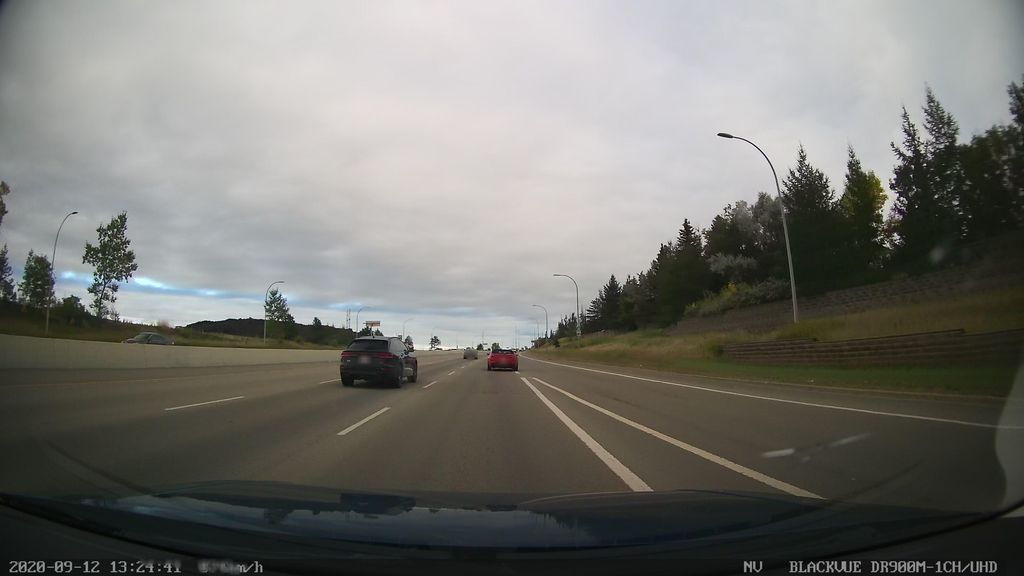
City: edmonton